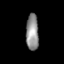
Tissue: skin
Cell type: Epithelial cells
Senescence score: 0.7297
Nuclear area (px): 445
Mean DAPI intensity: 144.717